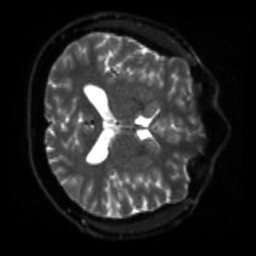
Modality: sbref
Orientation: axial
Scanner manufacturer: siemens
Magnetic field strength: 3 T
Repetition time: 4 s
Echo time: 0.0594 s